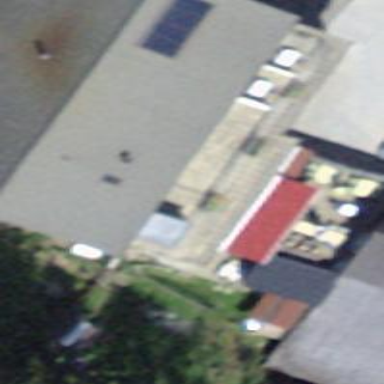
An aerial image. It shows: Hotel building.